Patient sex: M
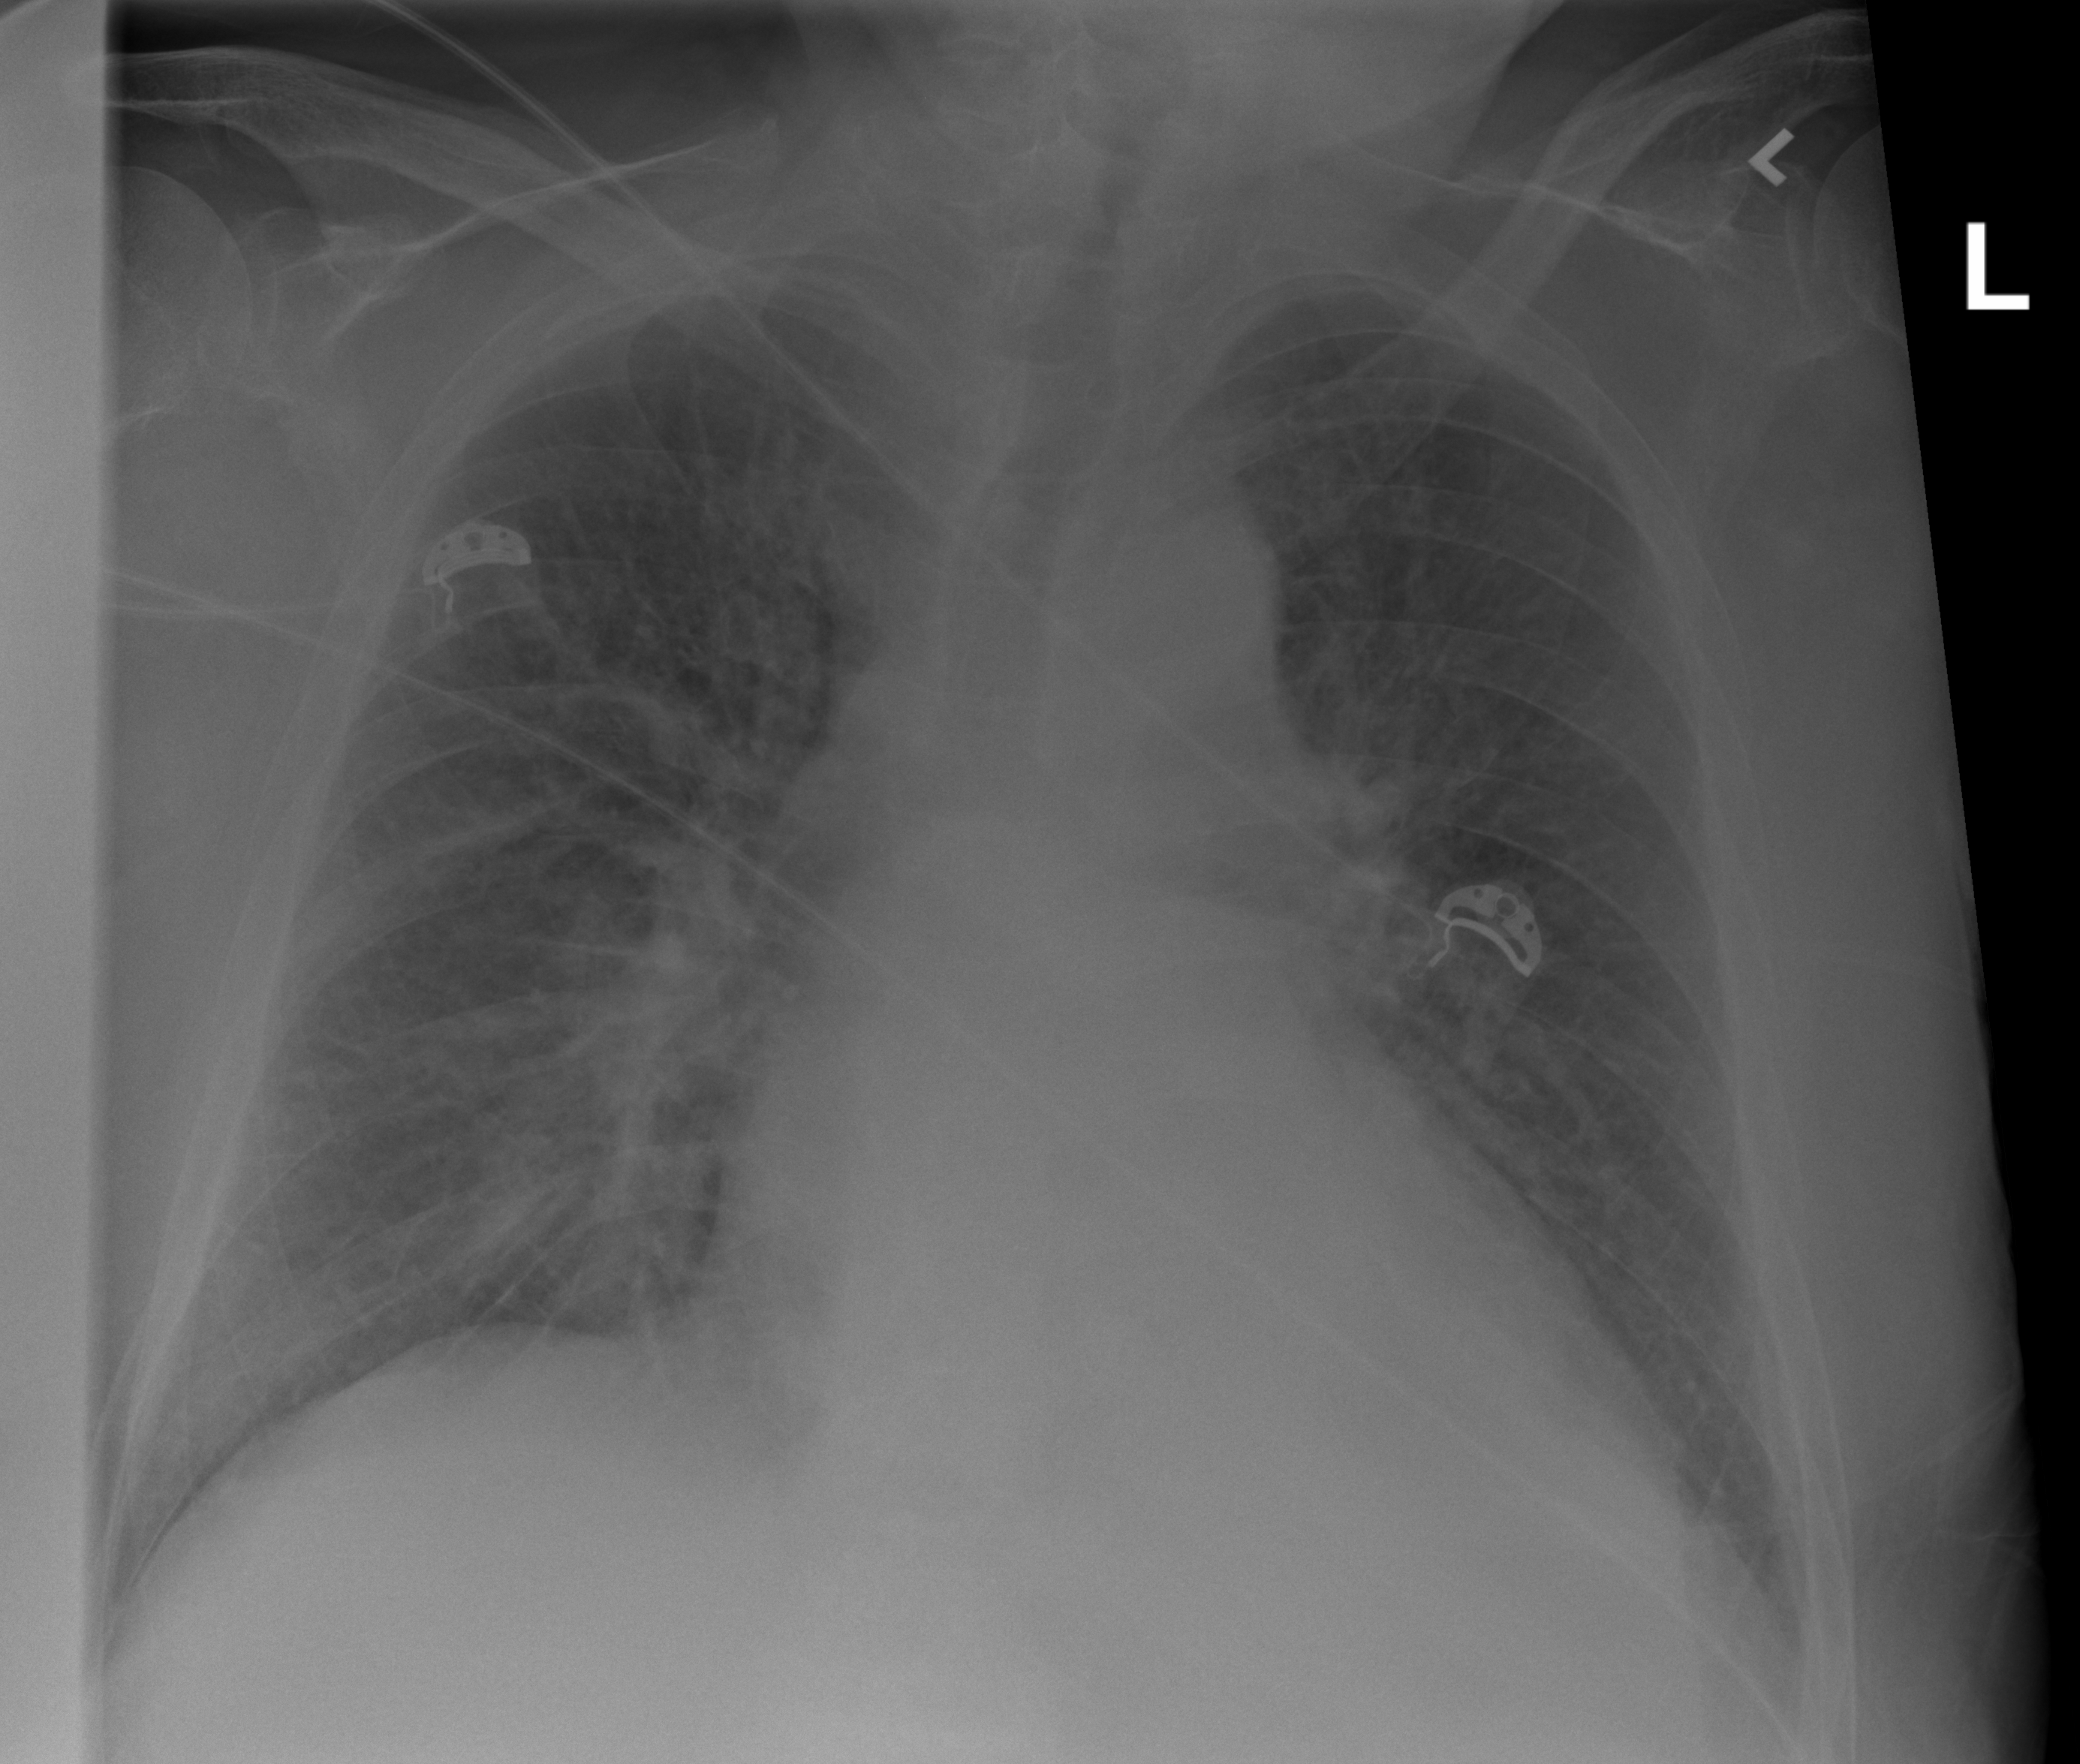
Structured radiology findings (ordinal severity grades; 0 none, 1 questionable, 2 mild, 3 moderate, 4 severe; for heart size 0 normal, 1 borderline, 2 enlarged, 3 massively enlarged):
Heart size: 2
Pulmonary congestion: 2
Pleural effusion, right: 1
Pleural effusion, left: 1
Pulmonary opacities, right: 2
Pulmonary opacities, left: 2
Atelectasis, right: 1
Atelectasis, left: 0